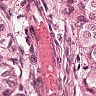
Metastatic tissue present: yes